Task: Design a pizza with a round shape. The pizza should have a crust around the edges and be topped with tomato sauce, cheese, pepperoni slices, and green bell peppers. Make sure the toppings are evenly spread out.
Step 356:
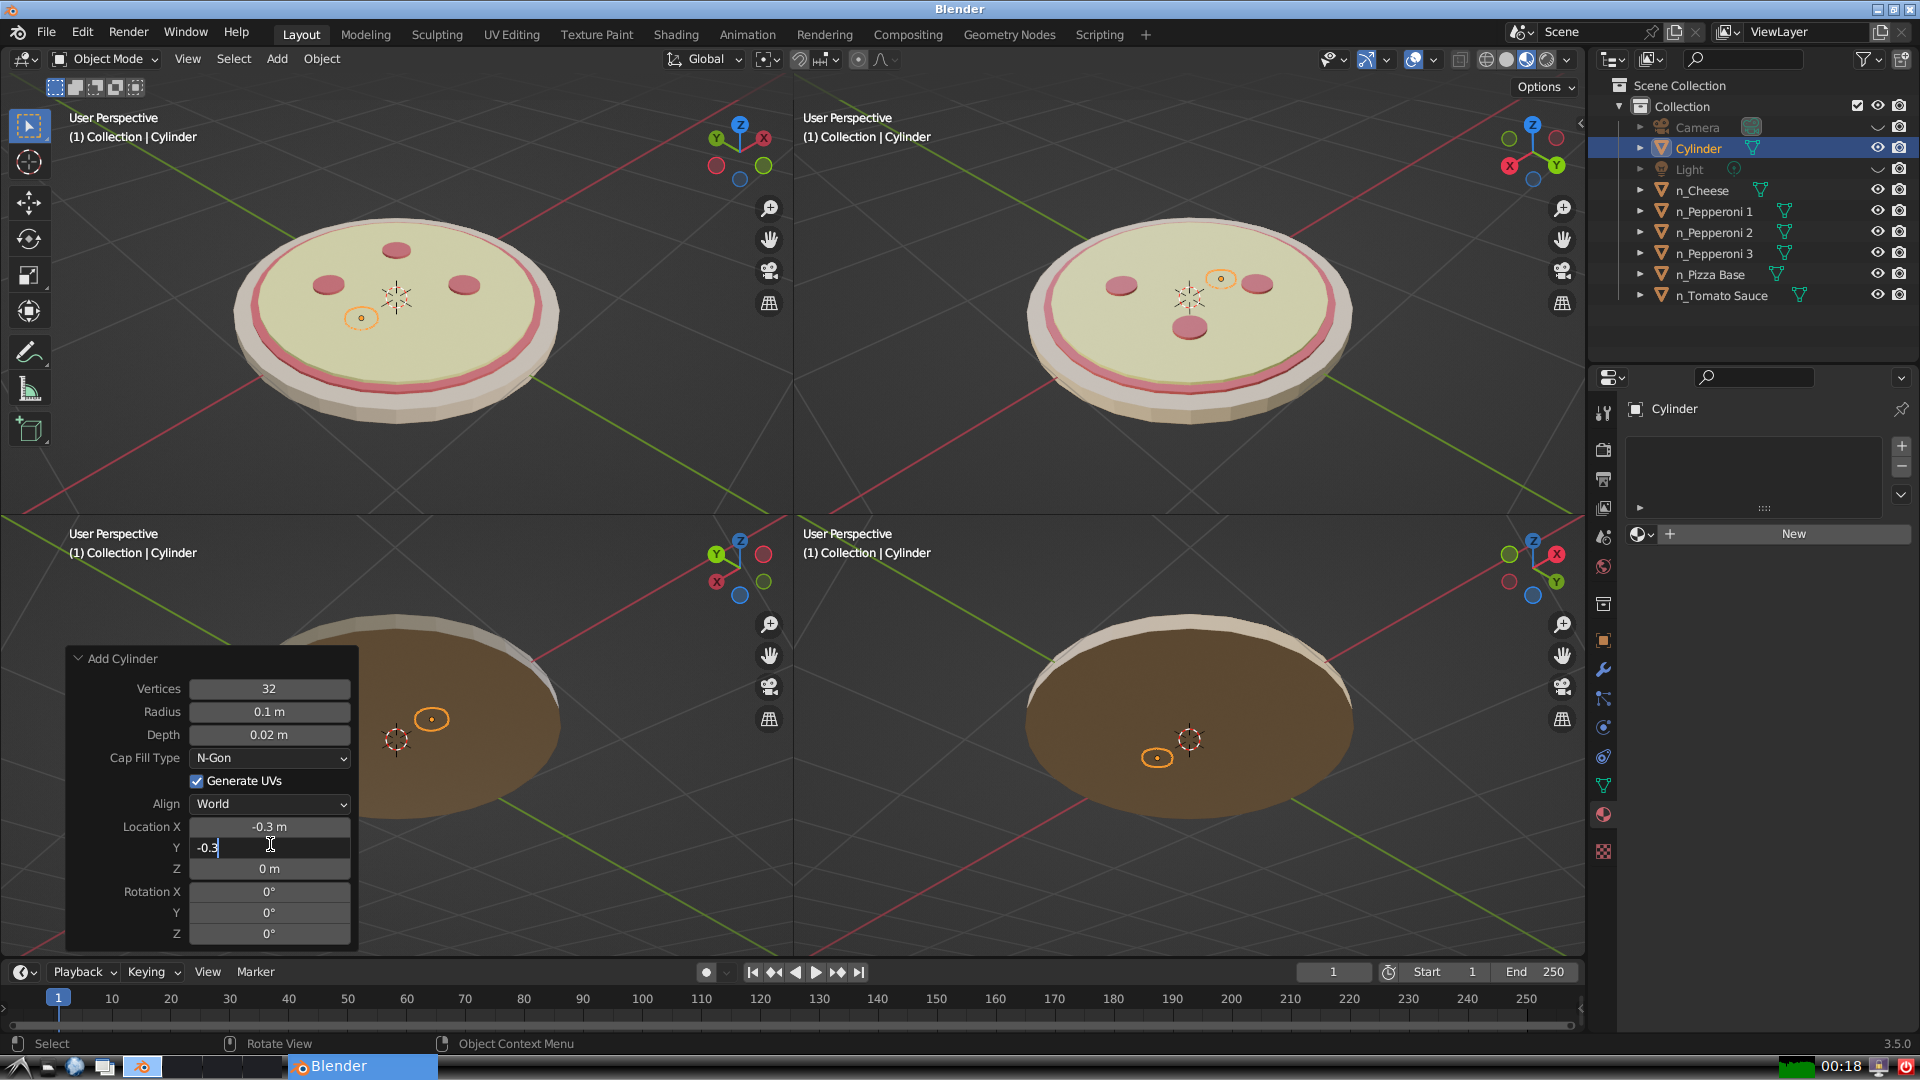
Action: {"key_press": ['Return']}